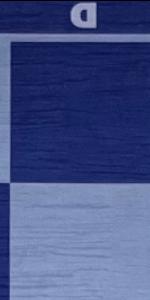
Label: Empty